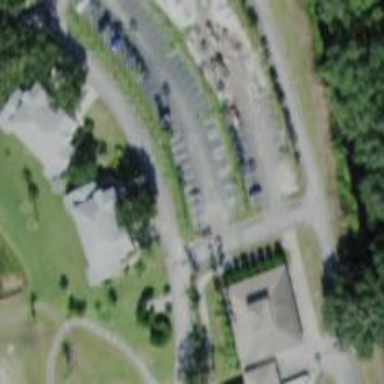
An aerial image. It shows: Parking space.